Field crop: maize
Growth stage: 2
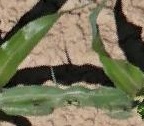
Species: maize